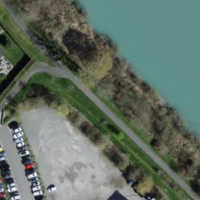
EUNIS habitat code: 52
Species observed at this site:
Juglans regia